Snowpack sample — Loveland Pass, Silver Plume, Colorado, USA (2/11/26, 12:00 PM MST)
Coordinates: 39.663, -105.886
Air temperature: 35 °F
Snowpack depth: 82 cm
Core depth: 20 cm
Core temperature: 17.6 °F
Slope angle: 13°, slope face: 12°
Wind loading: high
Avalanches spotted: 1
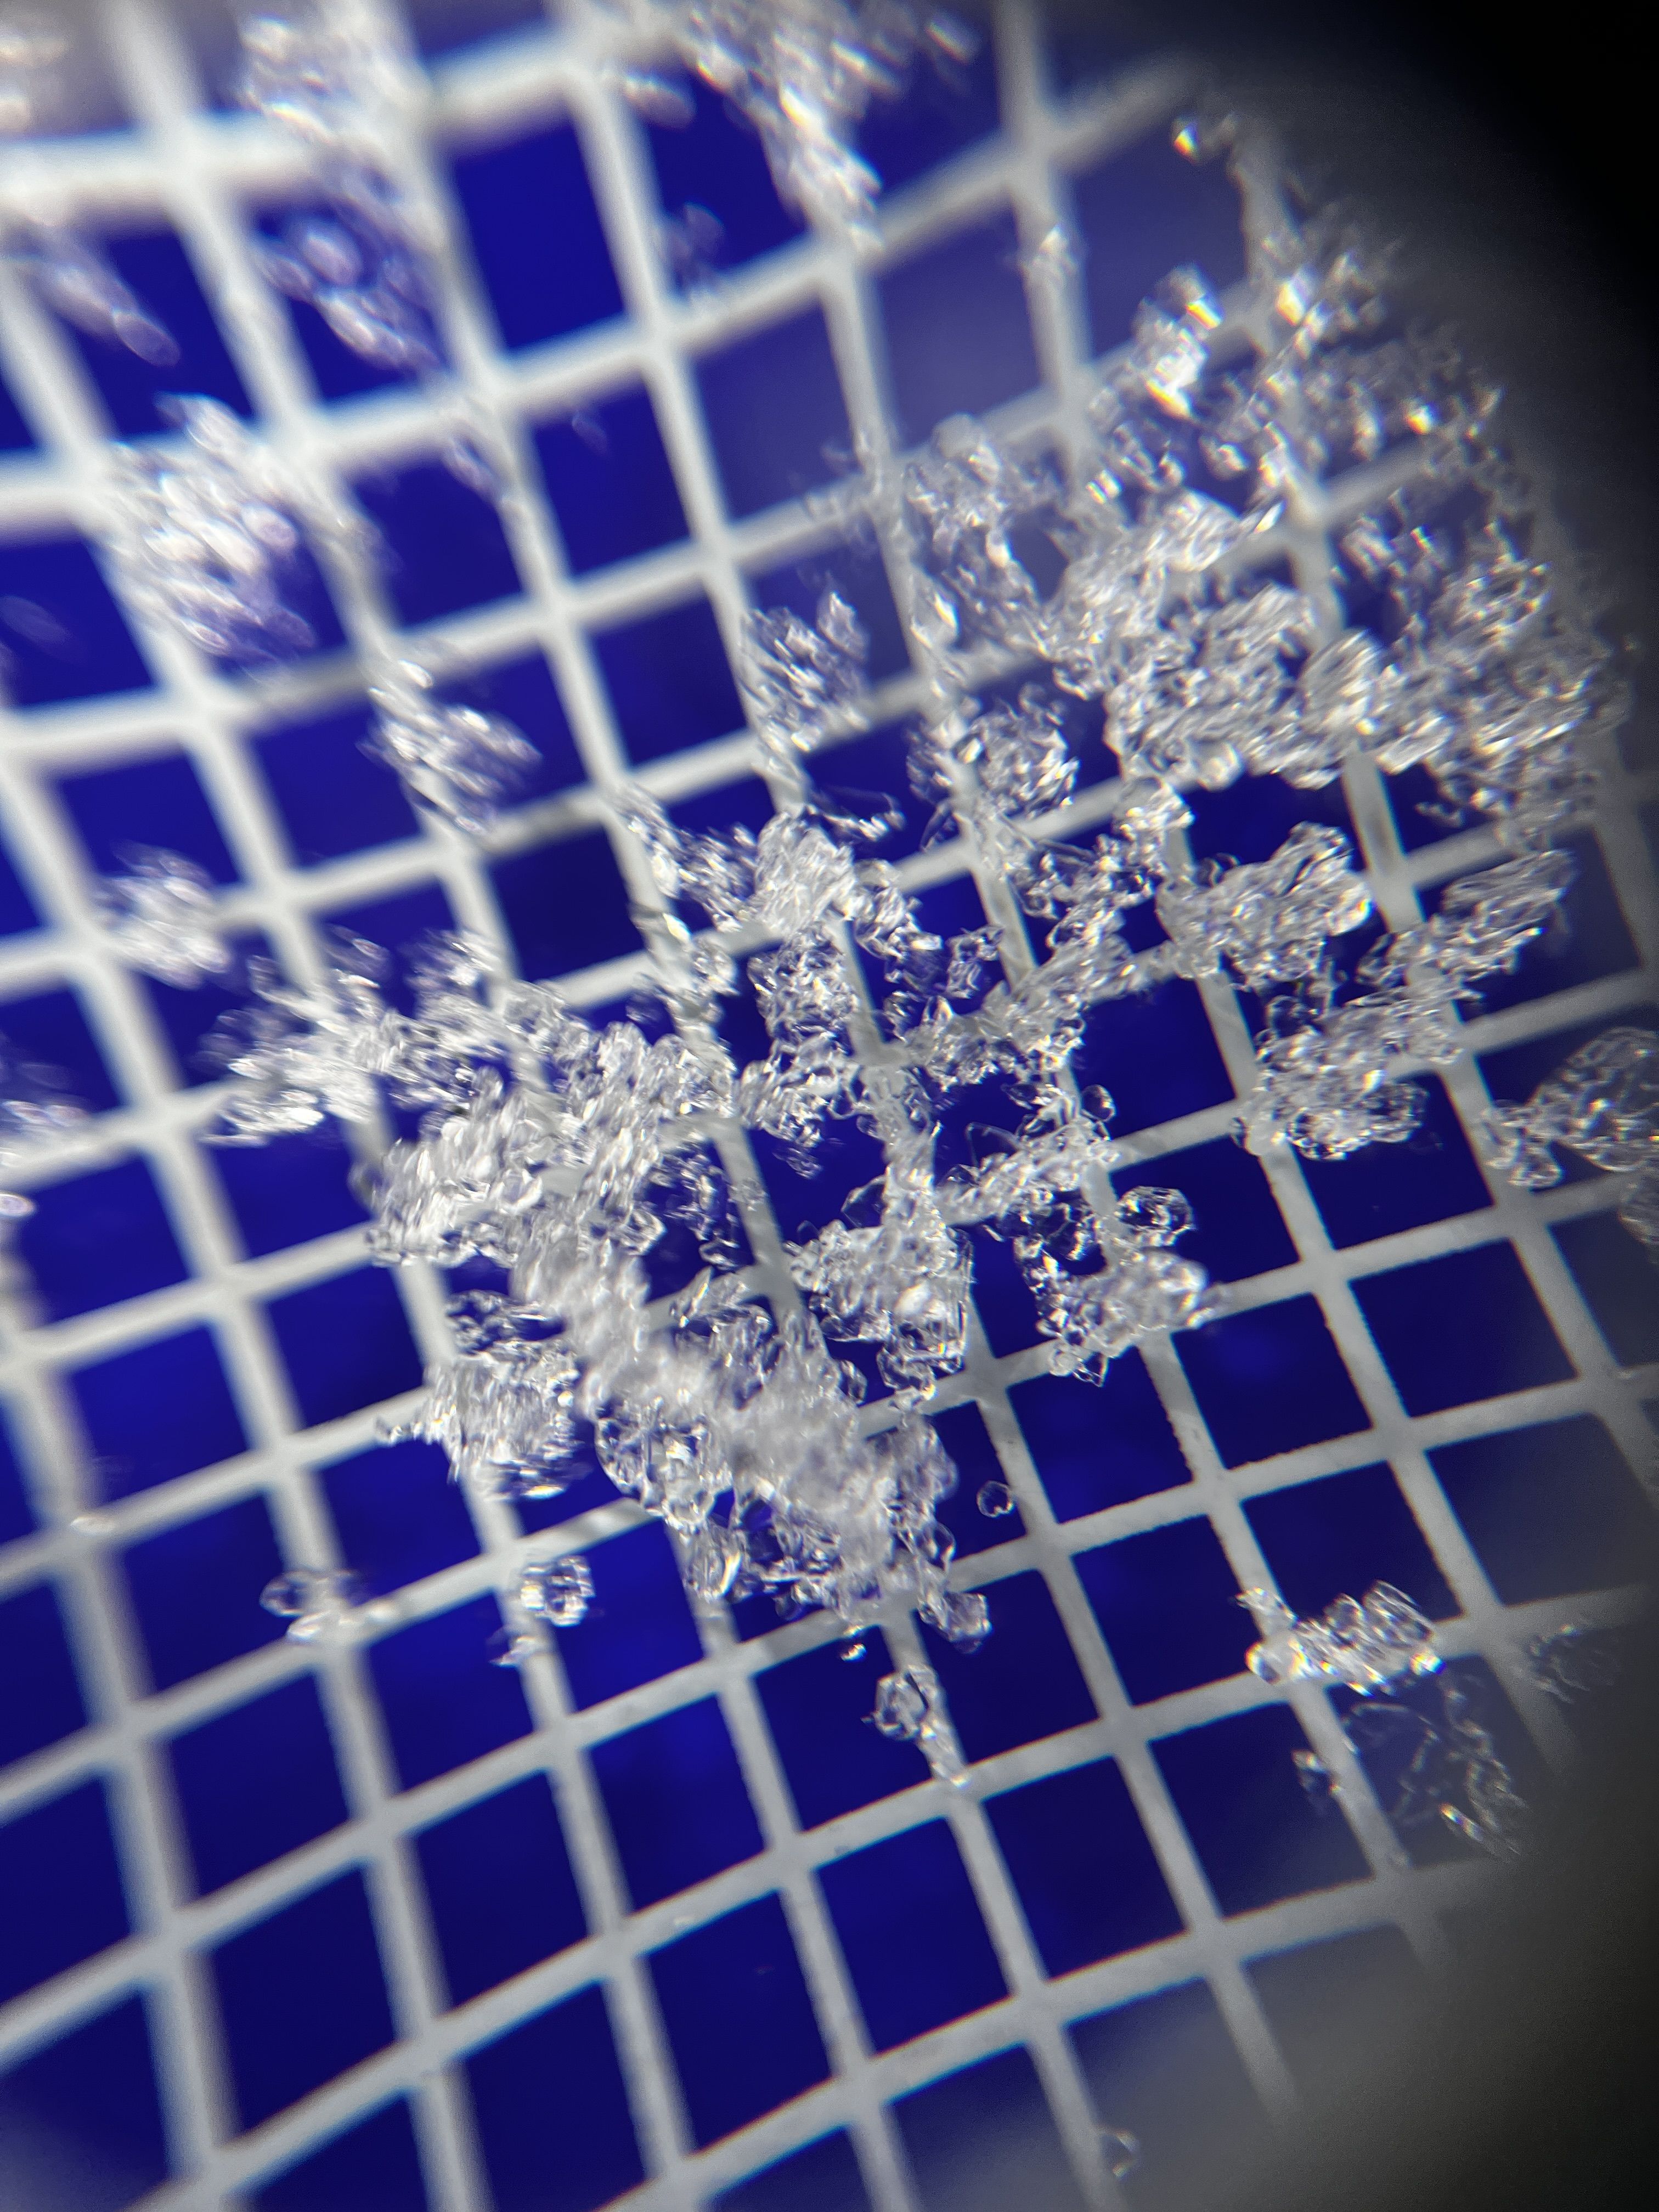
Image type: magnified_profile
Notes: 1 small avalanche spotted on the north side of the bowl, lots of wind loading